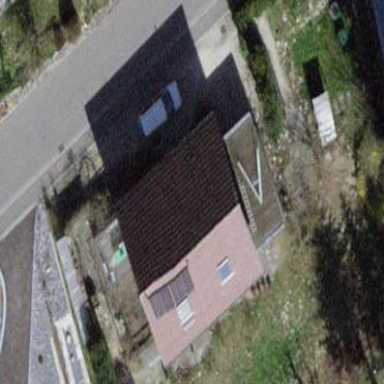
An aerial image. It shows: Simple house.